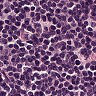
Metastatic tissue present: no